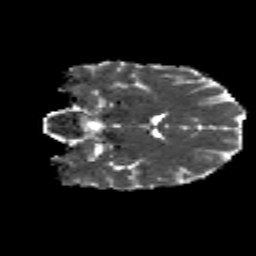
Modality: MD
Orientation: coronal
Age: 28
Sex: female
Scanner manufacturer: siemens
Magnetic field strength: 3 T
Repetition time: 8.8 s
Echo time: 0.085 s